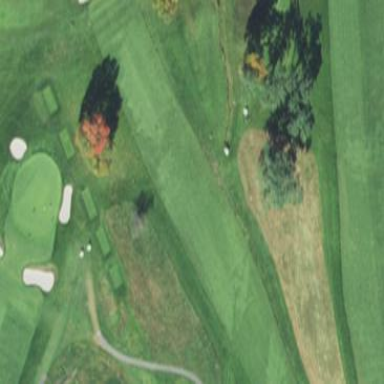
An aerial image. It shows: Scenic golf fairway.